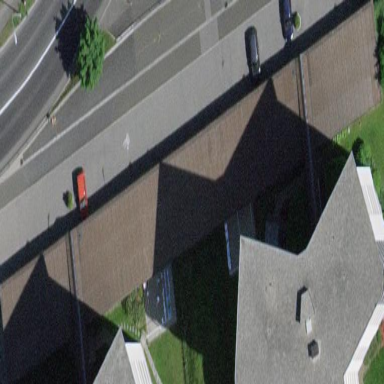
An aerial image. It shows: Garage.